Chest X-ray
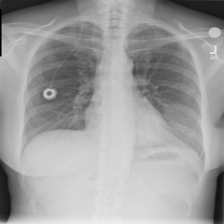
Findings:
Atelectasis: negative
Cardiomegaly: negative
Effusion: negative
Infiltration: negative
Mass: negative
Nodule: negative
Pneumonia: negative
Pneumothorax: negative
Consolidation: negative
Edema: negative
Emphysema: negative
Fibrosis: negative
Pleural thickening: negative
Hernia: negative